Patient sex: M
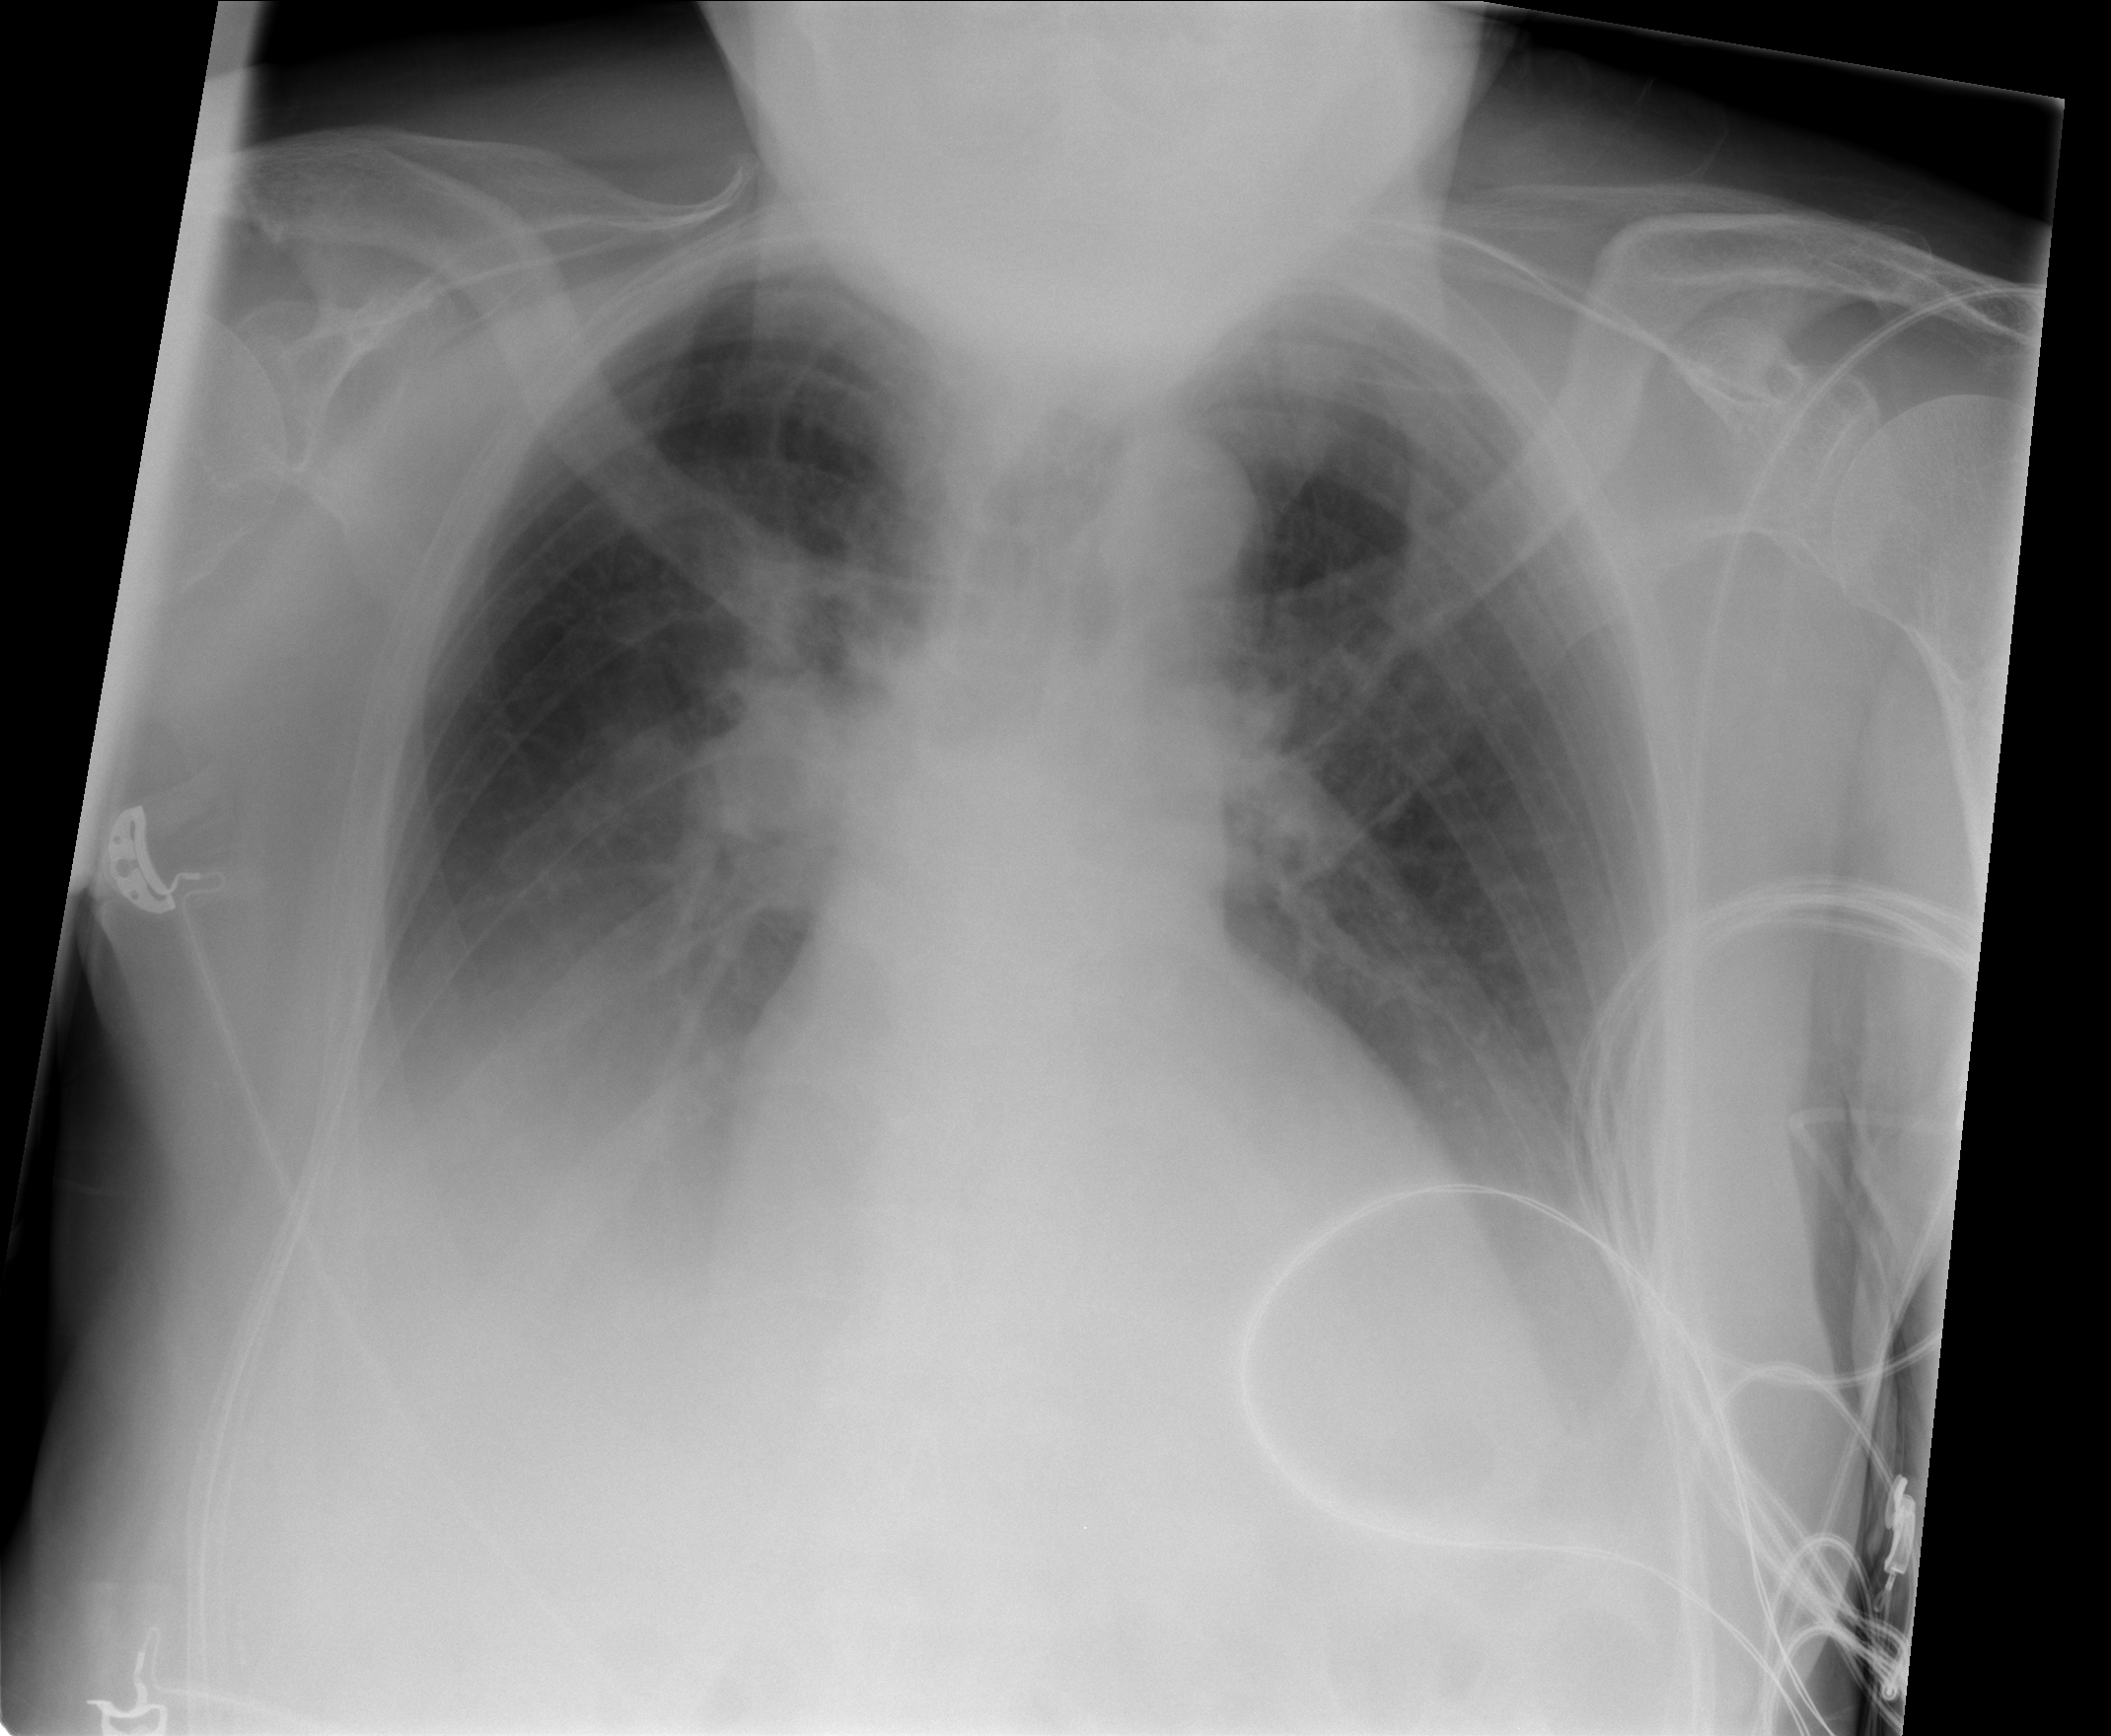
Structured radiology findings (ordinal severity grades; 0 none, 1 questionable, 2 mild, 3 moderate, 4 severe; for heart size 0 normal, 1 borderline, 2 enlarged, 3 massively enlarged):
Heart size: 2
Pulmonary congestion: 1
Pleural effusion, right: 2
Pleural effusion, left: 2
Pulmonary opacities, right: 0
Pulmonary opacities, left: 0
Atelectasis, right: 3
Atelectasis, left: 3